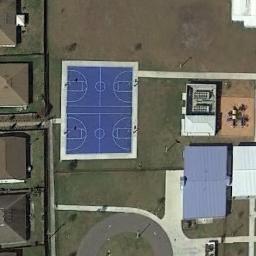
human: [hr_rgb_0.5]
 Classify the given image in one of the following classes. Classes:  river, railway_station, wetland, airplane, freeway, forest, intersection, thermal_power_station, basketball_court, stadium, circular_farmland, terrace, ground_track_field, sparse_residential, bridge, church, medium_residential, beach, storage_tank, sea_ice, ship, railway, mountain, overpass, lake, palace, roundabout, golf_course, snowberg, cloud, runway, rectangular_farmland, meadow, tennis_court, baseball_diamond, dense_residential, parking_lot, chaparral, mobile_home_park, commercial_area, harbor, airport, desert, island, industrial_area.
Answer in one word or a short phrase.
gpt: basketball_court